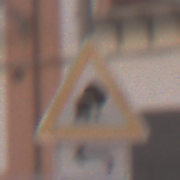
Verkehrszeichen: UnzureichendesLichtraumprofil
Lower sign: RichtungsangabeDurchPfeile2
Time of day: MorningAfternoon
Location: Outdoor (Urban)
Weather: PartlyCloudy
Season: NotSpecified
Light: Natural